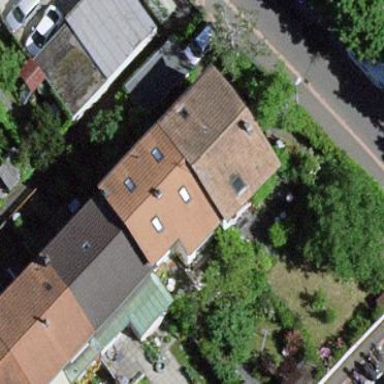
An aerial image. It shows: Terrace building.